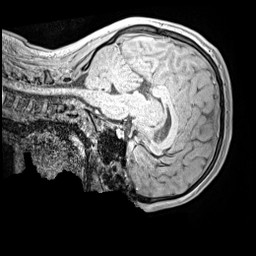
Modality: MP2RAGE
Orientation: sagittal
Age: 13
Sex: female
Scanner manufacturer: siemens
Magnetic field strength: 3 T
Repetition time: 4 s
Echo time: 0.00299 s